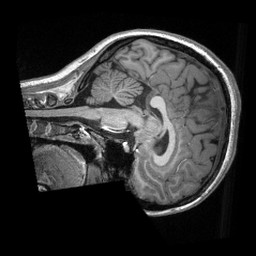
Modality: T1w
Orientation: sagittal
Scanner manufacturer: siemens
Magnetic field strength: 3 T
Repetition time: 2.3 s
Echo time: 0.00308 s